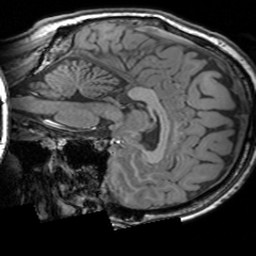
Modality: T1w
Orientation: sagittal
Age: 30
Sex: male
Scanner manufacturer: siemens
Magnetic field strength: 3 T
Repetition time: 1.63 s
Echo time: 0.00311 s